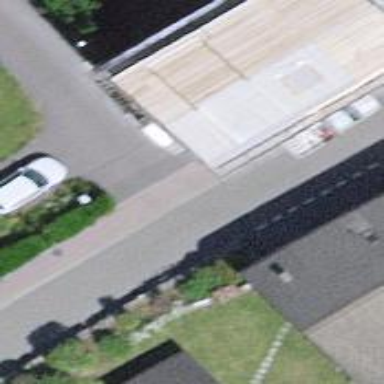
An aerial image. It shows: Sidewalk along the footway.